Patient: sex M, age 51
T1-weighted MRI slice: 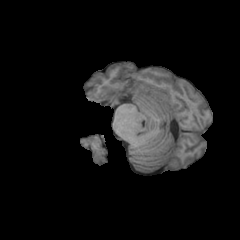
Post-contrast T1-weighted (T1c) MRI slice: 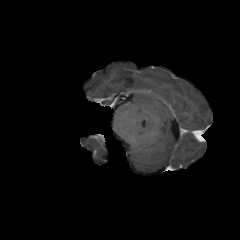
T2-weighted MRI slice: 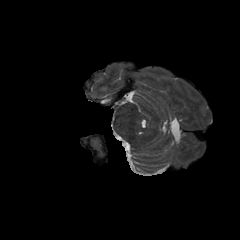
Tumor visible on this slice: no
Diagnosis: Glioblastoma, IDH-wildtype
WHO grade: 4